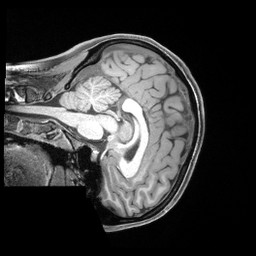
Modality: T1w
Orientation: sagittal
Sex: female
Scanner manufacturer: siemens
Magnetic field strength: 3 T
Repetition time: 2.4 s
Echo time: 0.00222 s